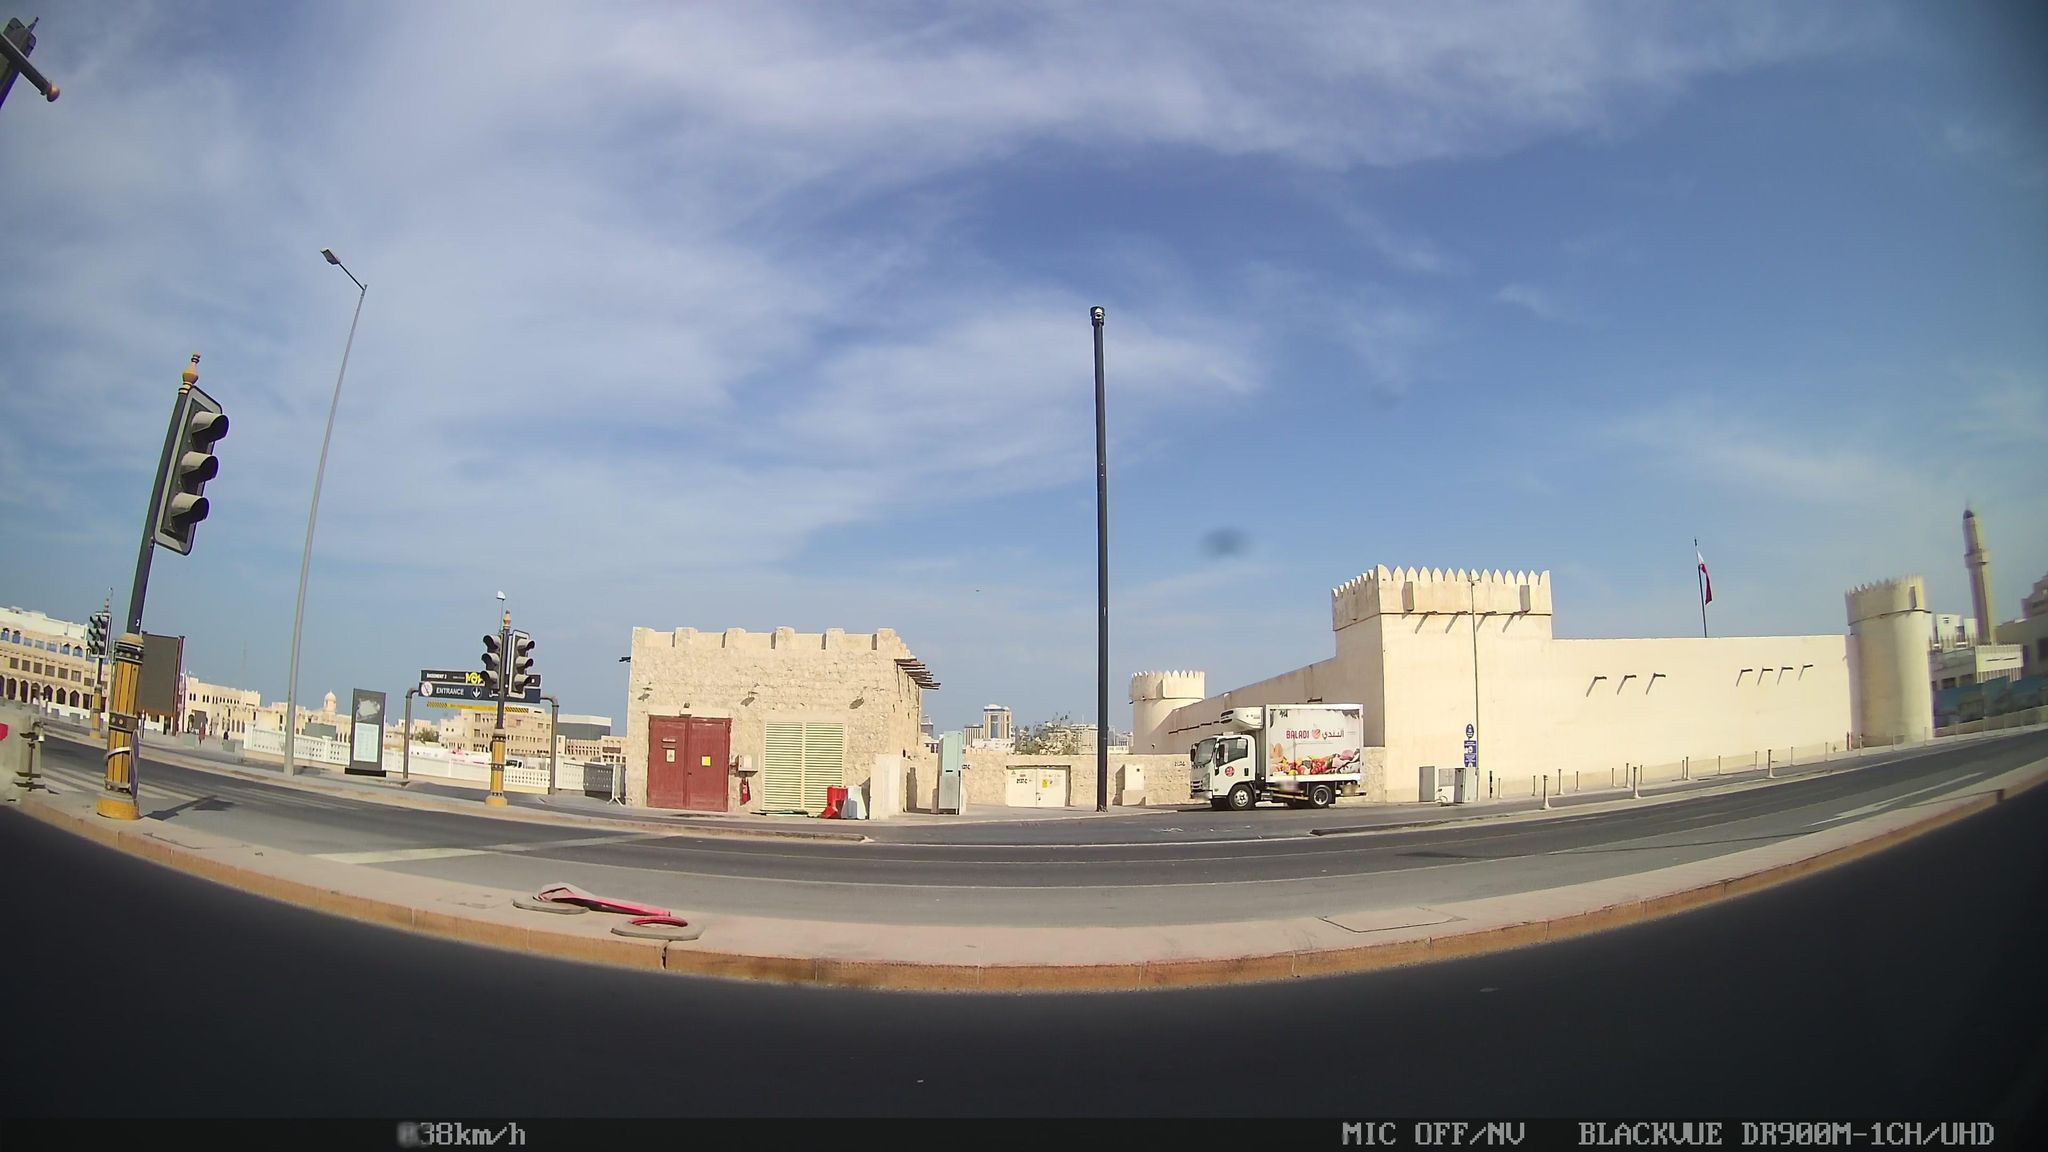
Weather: clear
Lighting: day
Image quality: good
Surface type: driving surface
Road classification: tertiary, tertiary_link
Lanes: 2, 1
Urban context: urban centre
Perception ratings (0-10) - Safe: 2.63, Lively: 3.76, Beautiful: 3.04, Boring: 5.01, Depressing: 8.59, Wealthy: 0.95